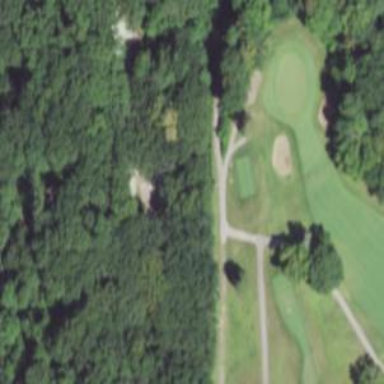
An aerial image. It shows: Footway that serves as golf path.